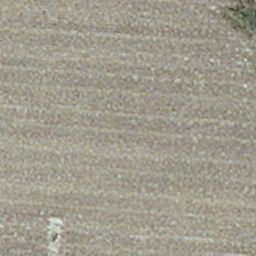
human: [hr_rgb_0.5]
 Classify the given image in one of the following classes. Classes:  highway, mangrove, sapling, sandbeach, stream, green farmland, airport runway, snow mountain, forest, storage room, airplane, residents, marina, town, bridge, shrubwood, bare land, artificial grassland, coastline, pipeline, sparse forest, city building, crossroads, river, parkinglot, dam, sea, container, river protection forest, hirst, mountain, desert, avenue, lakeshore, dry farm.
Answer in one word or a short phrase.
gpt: dry farm